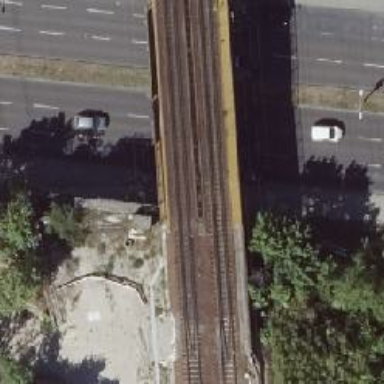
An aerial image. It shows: Bridge over railway with electrified contact lines.